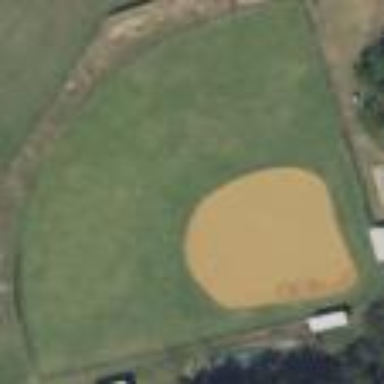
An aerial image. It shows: Softball pitch for leisure sports.